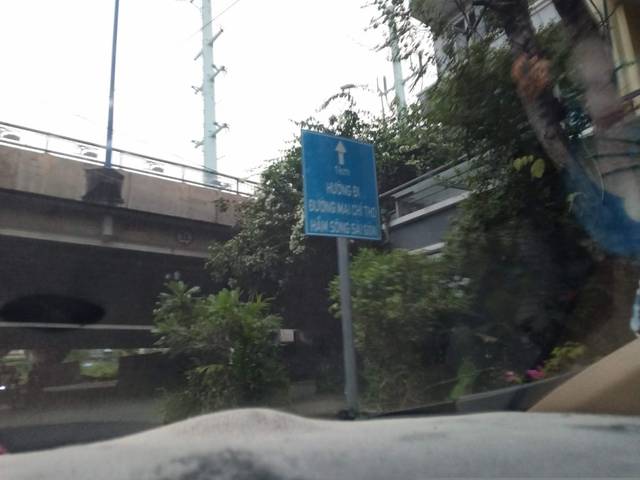
Region: Vietnam
Coordinates: 10.785, 106.752